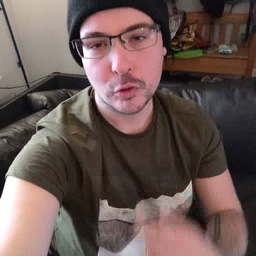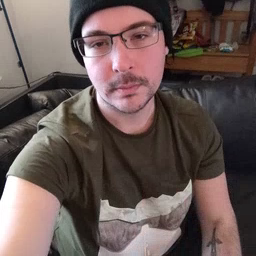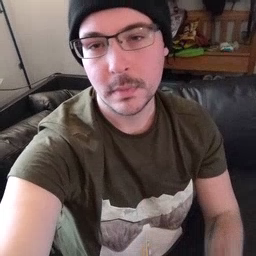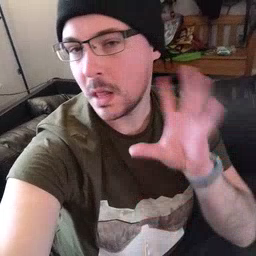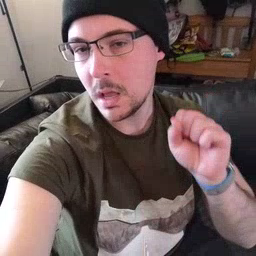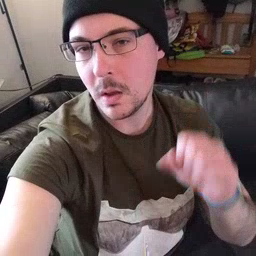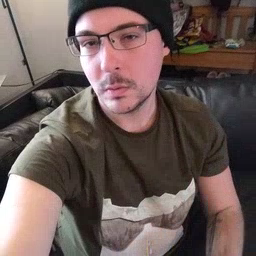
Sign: loud